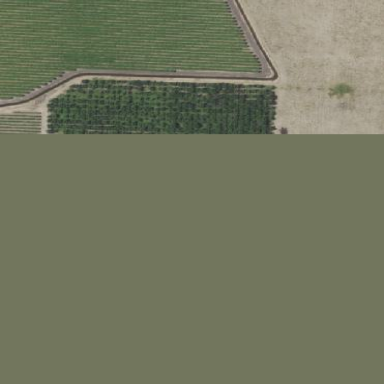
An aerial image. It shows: Agricultural property with vineyards.